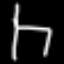
Label: chair